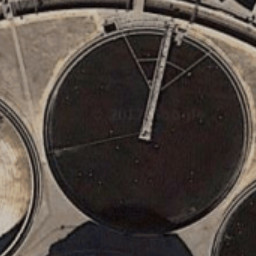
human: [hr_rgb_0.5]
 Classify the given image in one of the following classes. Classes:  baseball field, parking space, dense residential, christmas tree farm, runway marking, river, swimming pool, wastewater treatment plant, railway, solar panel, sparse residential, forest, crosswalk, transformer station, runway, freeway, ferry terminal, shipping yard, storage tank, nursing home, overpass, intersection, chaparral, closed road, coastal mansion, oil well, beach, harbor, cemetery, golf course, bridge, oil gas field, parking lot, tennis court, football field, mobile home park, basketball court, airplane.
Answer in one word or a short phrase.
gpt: wastewater treatment plant